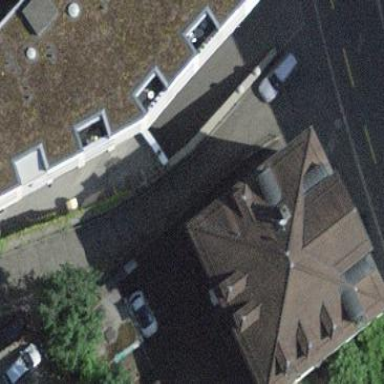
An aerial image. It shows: Building.